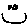
Label: smiley face